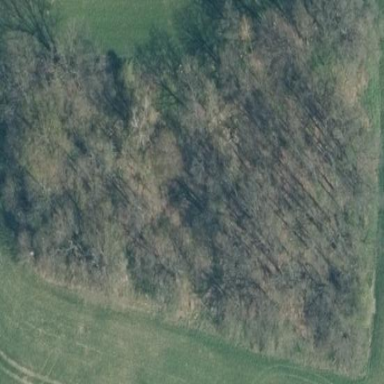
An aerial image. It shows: Serene woodland landscape.